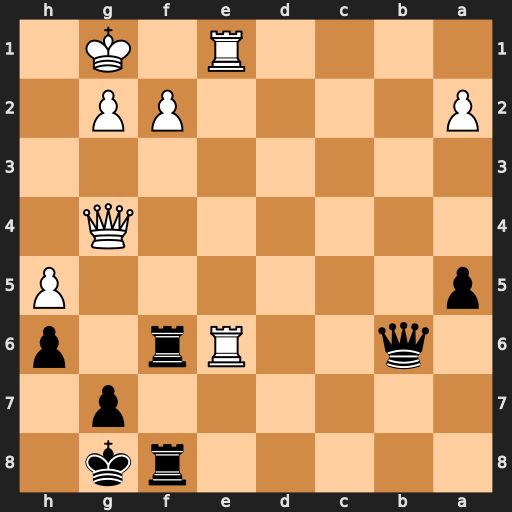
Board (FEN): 5rk1/6p1/1q2Rr1p/p6P/6Q1/8/P4PP1/4R1K1
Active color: b
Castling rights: -
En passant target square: -
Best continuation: Qxf2+ Kh2 Rf4